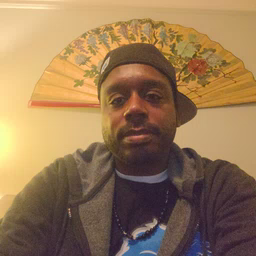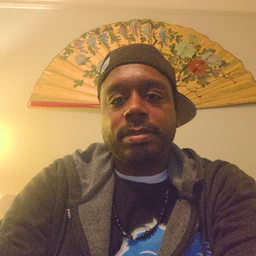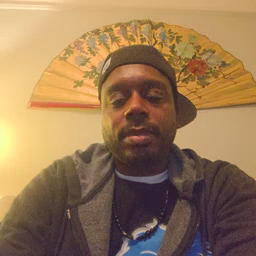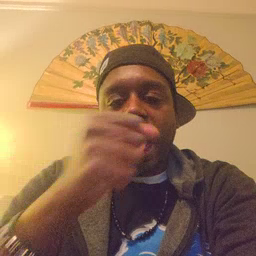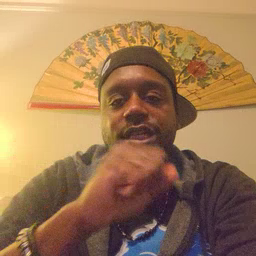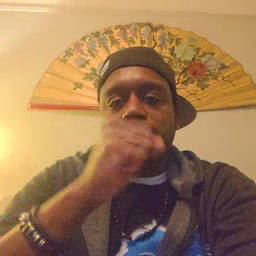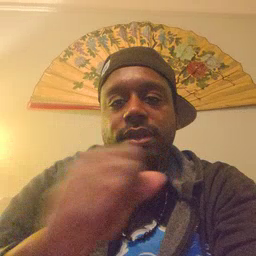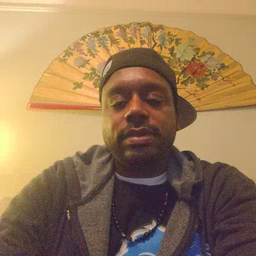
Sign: icecream